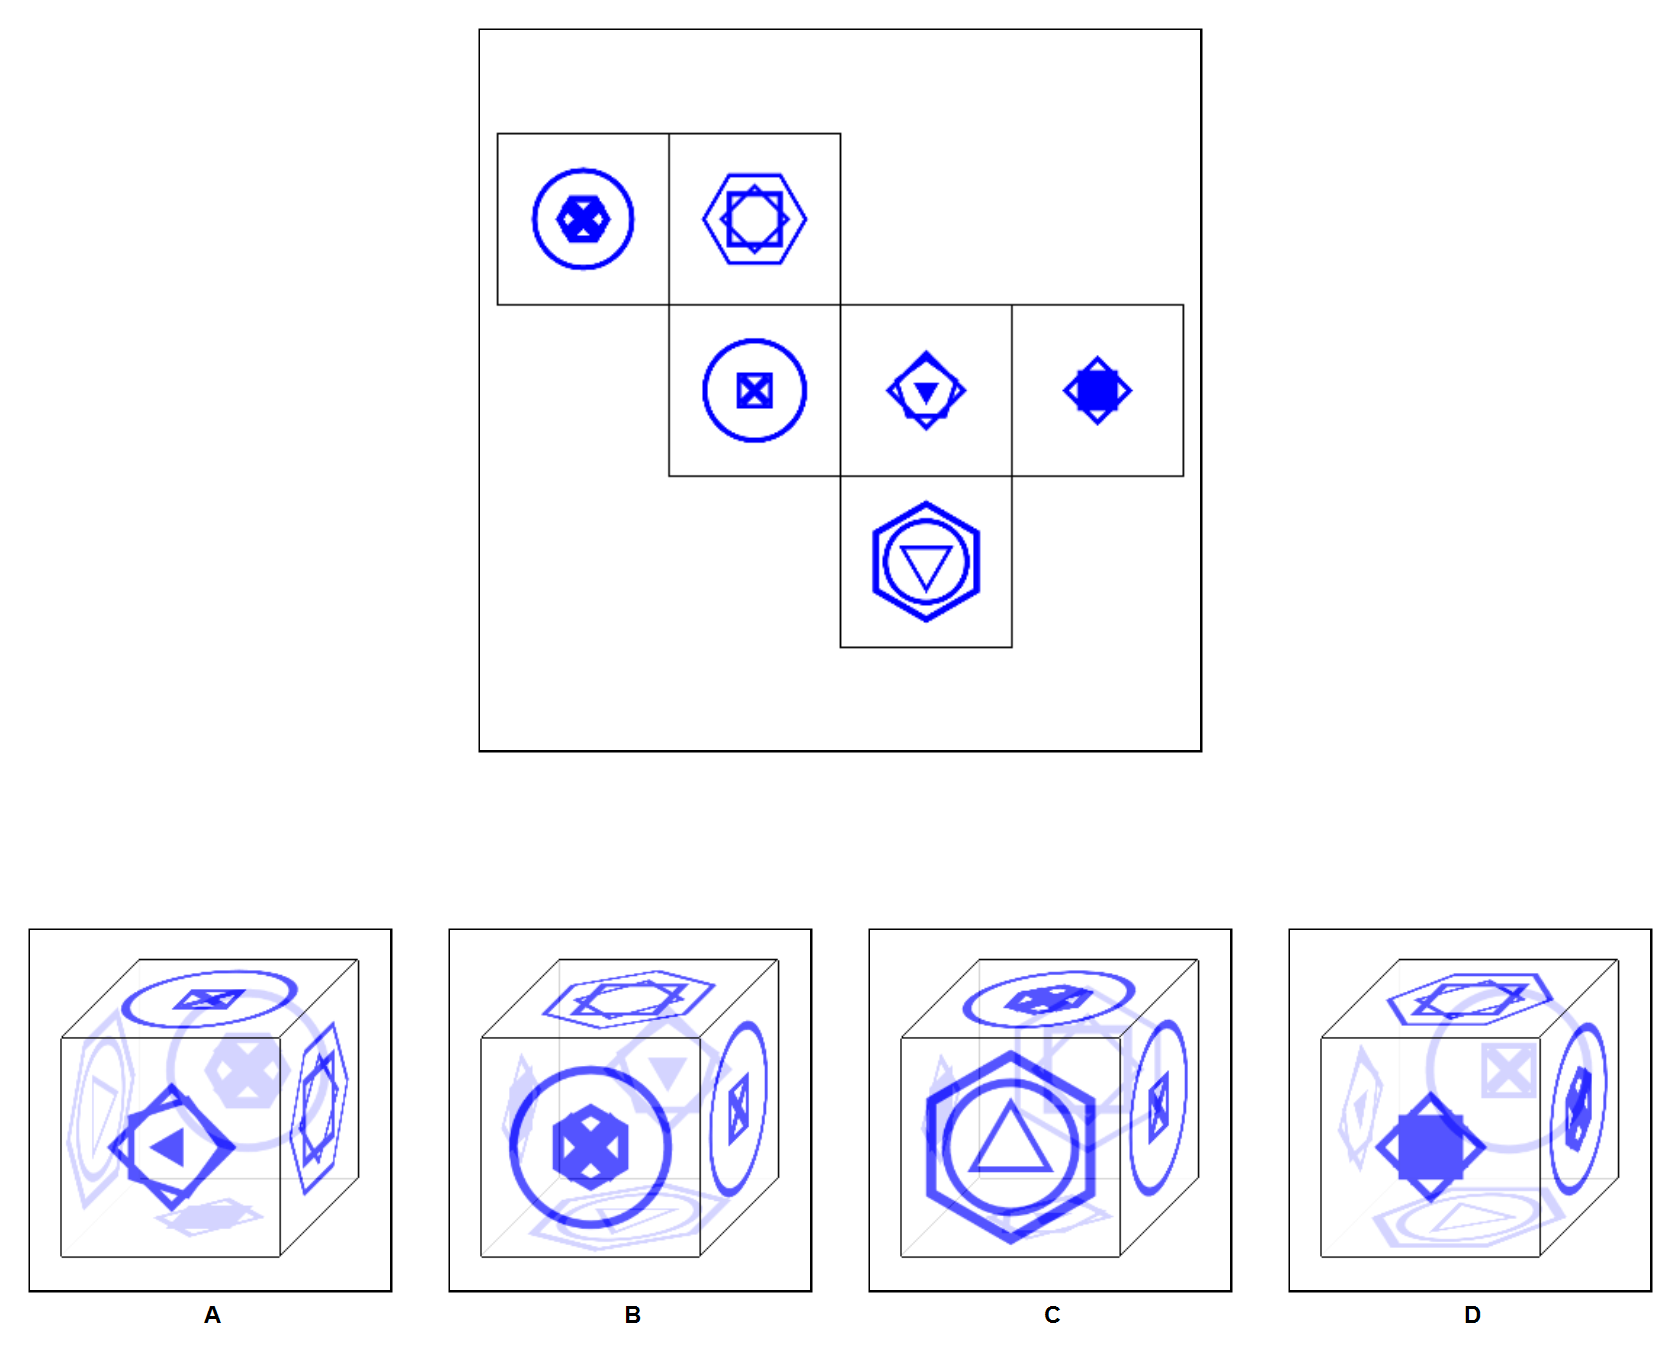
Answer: A